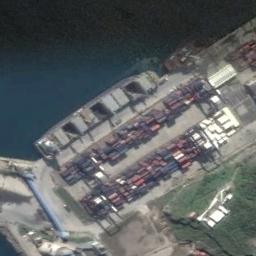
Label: ship